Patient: sex M, age 47
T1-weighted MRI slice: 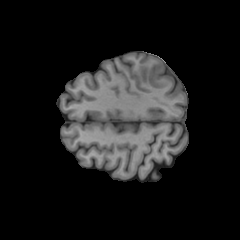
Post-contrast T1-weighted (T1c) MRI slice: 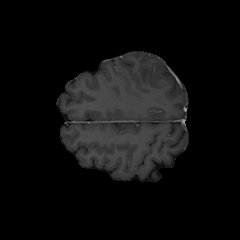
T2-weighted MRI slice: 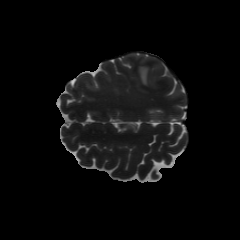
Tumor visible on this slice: yes
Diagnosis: Glioblastoma, IDH-wildtype
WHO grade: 4